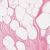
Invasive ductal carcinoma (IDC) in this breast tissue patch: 0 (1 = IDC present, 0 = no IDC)